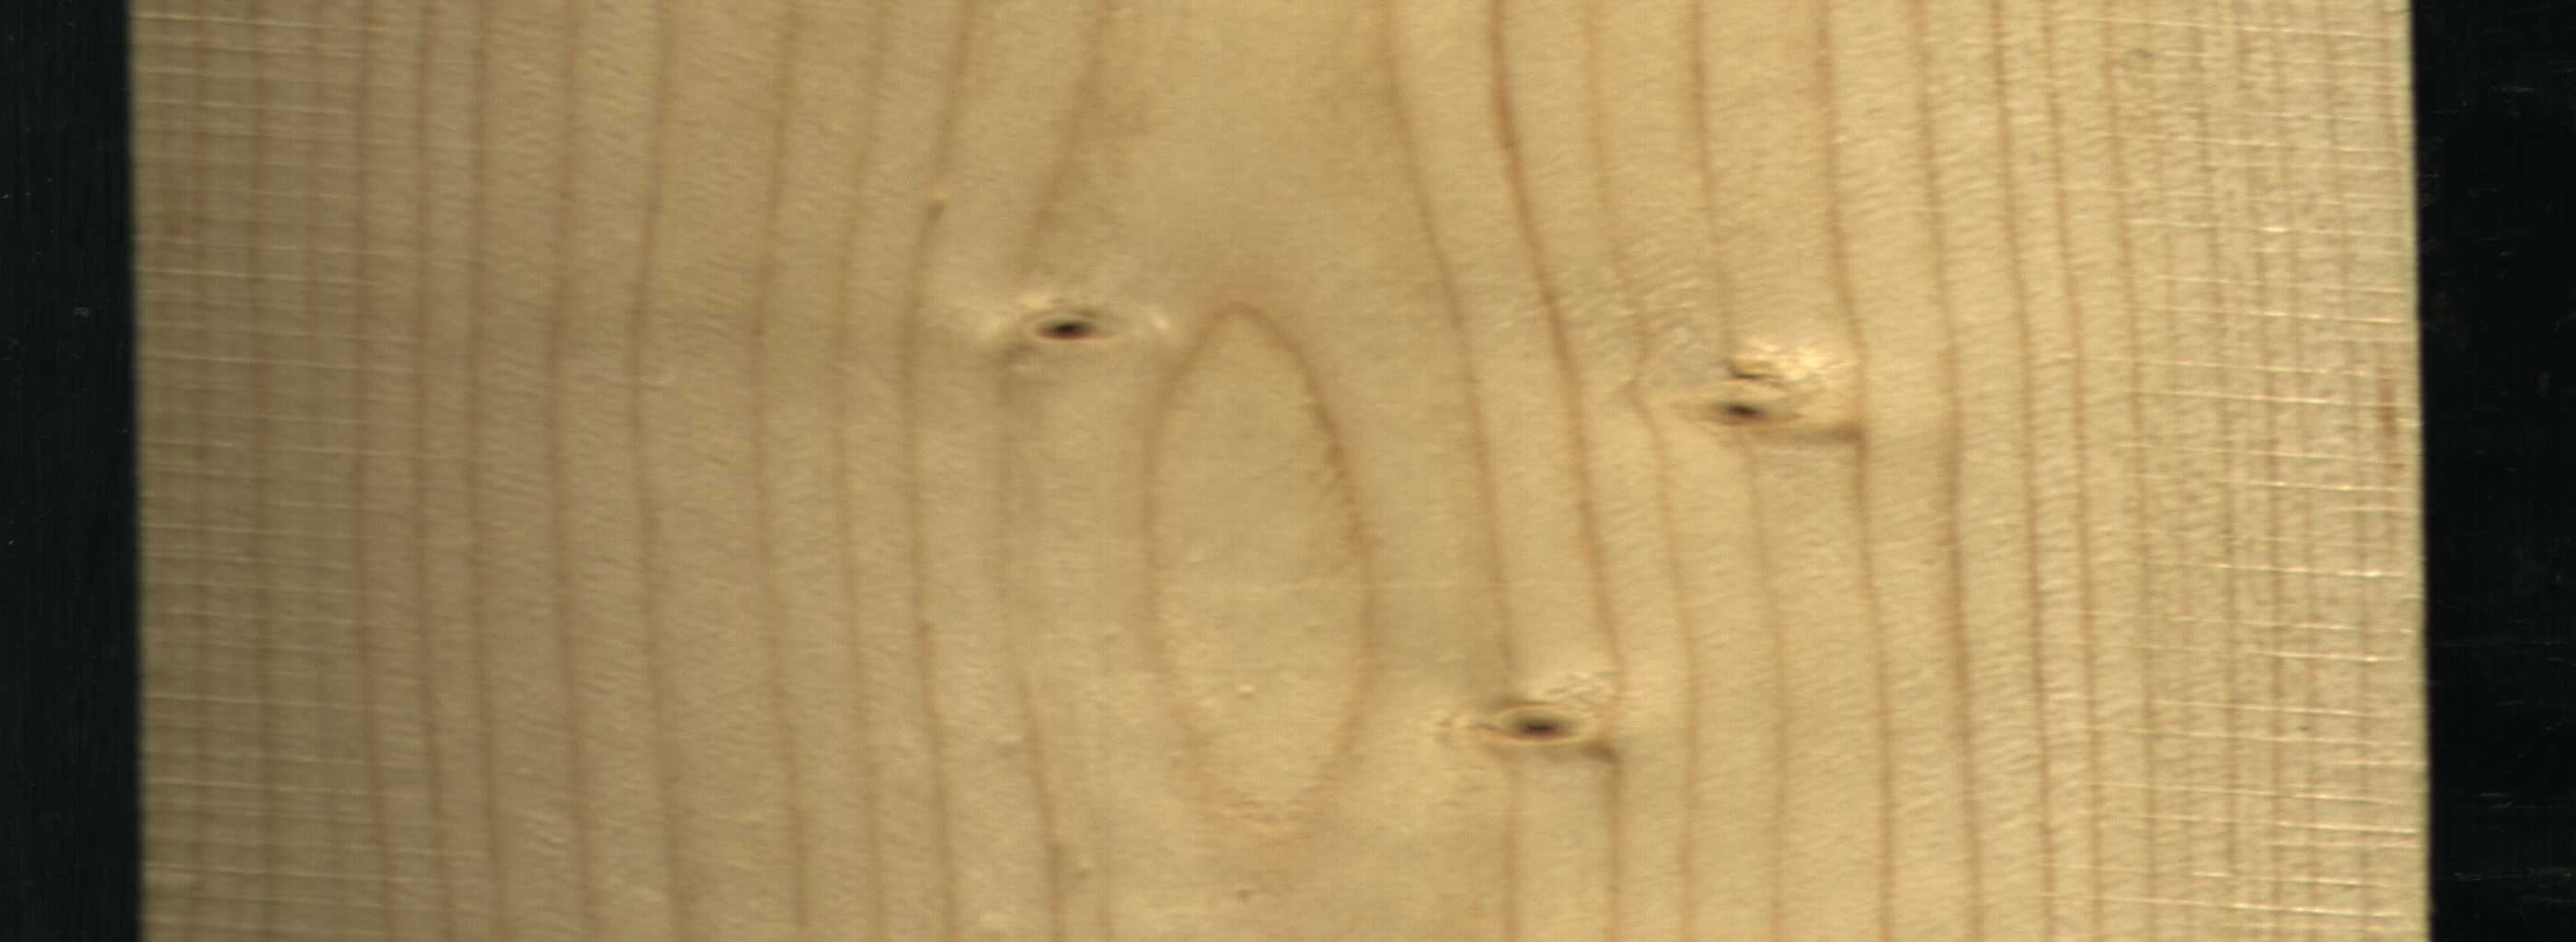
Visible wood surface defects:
Dead_Knot
Live_Knot
Live_Knot